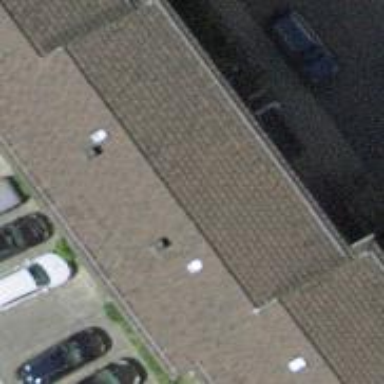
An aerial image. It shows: View of apartment building.